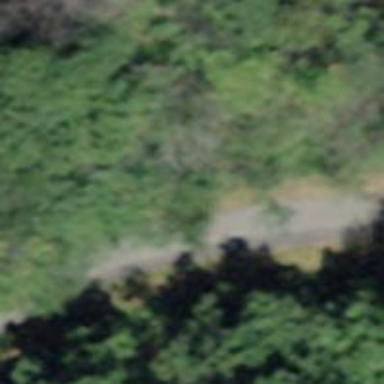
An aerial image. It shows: Track with grade 1 quality.